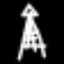
Label: The Eiffel Tower